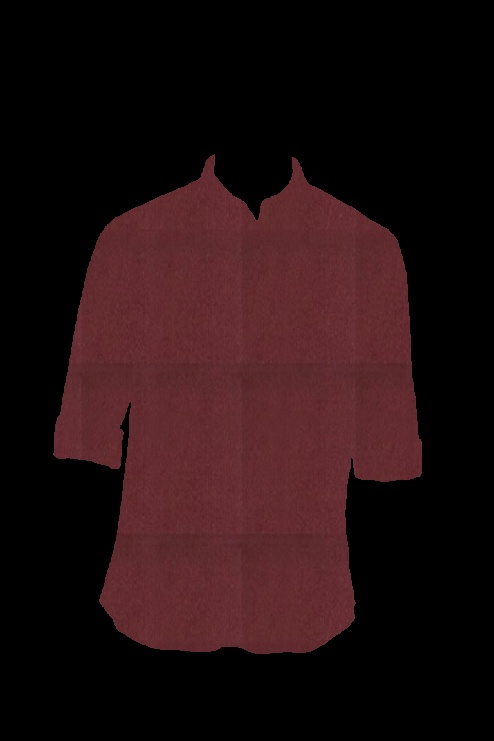
burgundy slim fit tee